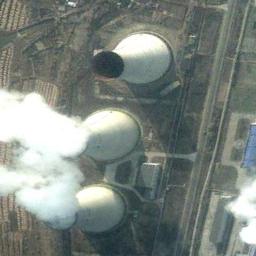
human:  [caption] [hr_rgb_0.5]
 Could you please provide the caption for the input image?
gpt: The thermal power station is on the bare land with white mist above .

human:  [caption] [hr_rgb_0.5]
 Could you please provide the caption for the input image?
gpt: There are three cooling towers in the thermal power station, two of them are steaming .

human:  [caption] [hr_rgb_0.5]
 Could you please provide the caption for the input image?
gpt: Here are two thermal power stations that are emitting smoke .

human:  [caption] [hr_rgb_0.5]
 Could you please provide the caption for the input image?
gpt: Many buildings are near the thermal power station .

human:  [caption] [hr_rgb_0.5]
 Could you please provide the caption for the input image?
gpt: There are three chimneys on the thermal power station .